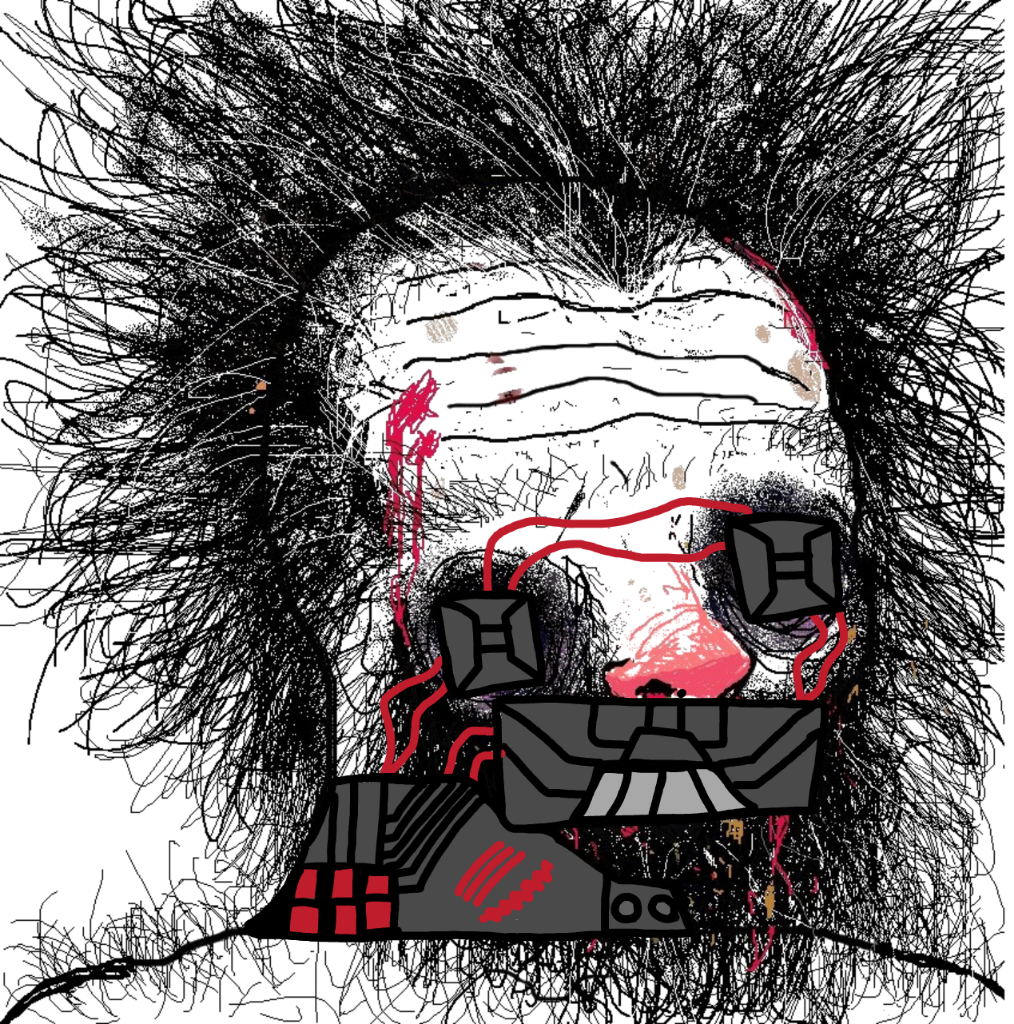
Label: 5_Doomer